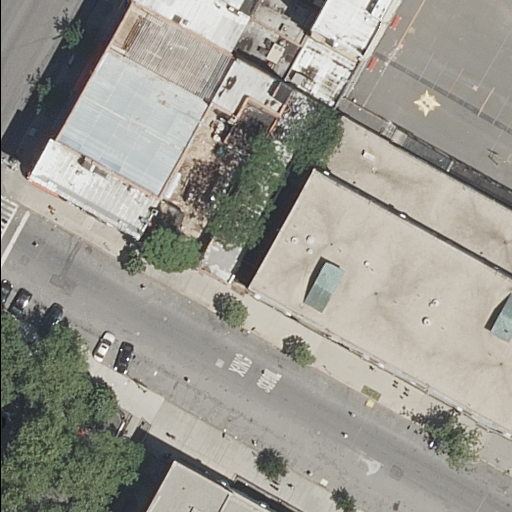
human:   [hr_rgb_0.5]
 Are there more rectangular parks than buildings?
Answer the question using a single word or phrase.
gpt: no

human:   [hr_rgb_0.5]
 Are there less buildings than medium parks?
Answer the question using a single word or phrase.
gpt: no

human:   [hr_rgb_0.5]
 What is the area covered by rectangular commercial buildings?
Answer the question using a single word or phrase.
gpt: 0m2

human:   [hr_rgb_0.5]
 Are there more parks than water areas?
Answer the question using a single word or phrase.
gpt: yes

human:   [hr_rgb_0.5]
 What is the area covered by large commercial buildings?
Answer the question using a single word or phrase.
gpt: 0m2

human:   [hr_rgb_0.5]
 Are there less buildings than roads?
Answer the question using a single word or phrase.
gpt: no

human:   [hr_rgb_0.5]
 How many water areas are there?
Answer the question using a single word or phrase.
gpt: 0

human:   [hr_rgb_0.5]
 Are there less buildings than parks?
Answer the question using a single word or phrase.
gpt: no

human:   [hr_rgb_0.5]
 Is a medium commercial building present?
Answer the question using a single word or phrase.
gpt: no

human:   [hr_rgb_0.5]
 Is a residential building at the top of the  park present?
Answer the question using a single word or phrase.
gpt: yes

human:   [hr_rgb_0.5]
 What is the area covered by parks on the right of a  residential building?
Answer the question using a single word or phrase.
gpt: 1305m2

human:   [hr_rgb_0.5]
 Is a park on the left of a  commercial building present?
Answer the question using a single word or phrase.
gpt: no

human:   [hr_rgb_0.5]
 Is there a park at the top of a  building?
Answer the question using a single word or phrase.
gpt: no

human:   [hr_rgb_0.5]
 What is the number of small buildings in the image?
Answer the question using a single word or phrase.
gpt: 3

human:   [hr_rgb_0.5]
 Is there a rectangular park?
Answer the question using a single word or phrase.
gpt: yes

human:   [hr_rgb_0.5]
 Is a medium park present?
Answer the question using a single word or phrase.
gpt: no

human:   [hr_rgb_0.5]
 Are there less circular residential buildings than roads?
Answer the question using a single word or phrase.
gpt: yes

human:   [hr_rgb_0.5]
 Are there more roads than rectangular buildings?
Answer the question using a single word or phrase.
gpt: no

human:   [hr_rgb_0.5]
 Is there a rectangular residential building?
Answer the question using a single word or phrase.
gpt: yes

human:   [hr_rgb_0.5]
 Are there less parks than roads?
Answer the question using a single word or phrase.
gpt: yes

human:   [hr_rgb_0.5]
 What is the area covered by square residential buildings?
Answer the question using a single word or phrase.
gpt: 0m2

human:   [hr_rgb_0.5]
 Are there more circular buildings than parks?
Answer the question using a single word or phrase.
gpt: no

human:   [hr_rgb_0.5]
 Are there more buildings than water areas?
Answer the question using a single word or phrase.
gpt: yes

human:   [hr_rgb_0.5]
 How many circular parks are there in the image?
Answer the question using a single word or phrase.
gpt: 0

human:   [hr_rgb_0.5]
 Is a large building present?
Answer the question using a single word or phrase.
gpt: yes

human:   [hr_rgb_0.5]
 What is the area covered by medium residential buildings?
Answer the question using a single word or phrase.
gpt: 1040m2

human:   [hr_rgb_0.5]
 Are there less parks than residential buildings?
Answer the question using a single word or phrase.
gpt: yes

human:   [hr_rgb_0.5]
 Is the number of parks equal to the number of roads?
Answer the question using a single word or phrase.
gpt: no

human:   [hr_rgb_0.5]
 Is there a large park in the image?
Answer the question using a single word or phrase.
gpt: yes

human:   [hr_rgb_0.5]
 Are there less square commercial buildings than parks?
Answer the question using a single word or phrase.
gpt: yes

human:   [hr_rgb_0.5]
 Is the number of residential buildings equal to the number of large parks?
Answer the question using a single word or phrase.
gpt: no

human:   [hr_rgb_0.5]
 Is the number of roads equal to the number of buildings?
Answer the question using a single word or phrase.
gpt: no

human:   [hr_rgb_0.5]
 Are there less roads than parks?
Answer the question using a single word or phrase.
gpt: no

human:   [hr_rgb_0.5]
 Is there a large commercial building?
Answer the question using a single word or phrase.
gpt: no

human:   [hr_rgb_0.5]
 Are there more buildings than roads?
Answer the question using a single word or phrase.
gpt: yes

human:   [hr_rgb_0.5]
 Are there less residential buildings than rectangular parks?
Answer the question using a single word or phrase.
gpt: no